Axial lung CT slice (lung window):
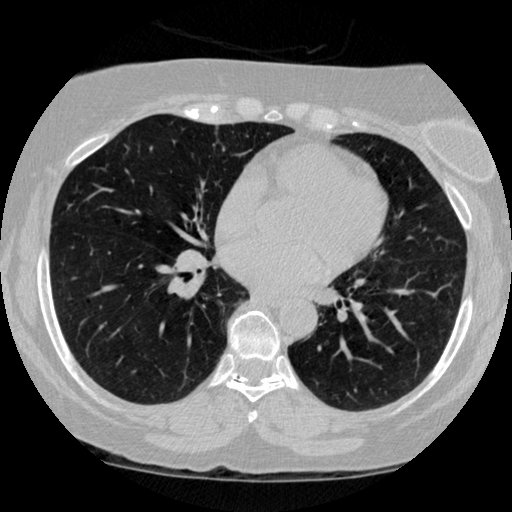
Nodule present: no